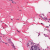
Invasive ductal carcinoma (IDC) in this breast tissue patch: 0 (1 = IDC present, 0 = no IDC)